Field crop: maize
Growth stage: 2
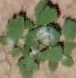
Species: chenopodium